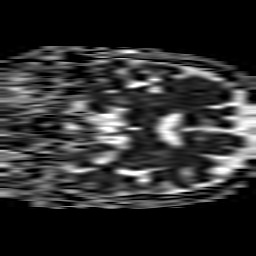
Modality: ADC
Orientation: coronal
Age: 83
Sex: female
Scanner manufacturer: philips
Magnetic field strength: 1.5 T
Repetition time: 4.62 s
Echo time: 0.07843 s